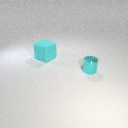
large cyan rubber cube behind small cyan metal cylinder